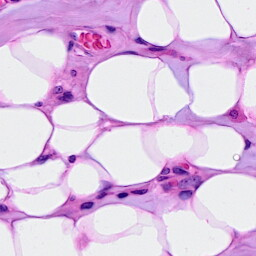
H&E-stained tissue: Breast